Question: I have a vector layer which consist of multiple feature layers. I want them all to move so that it will fit to my based layer which is the OSM.

As you noticed, it doesn't fit with the based map/layer..I want it to move by a certain points or re-position it.
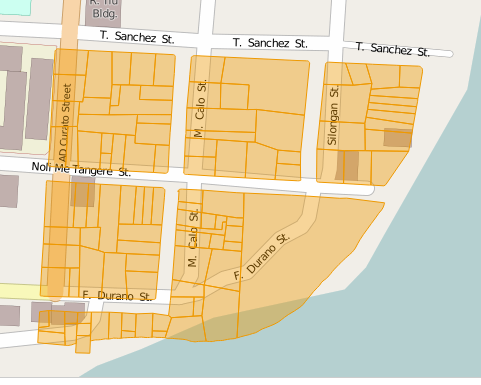
Answer: I solved this by myself, in case someone experiences the same problem. Here's the code:
'''
for (var i=0; i < layer_agao.features.length; i++){
var featselect = layer_agao.features[i];
featselect.geometry.move(13,4);
}
'''
"layer_agao" is your vector layer."13,4" are the values for x and y coordinate.